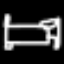
Label: bed